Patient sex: F
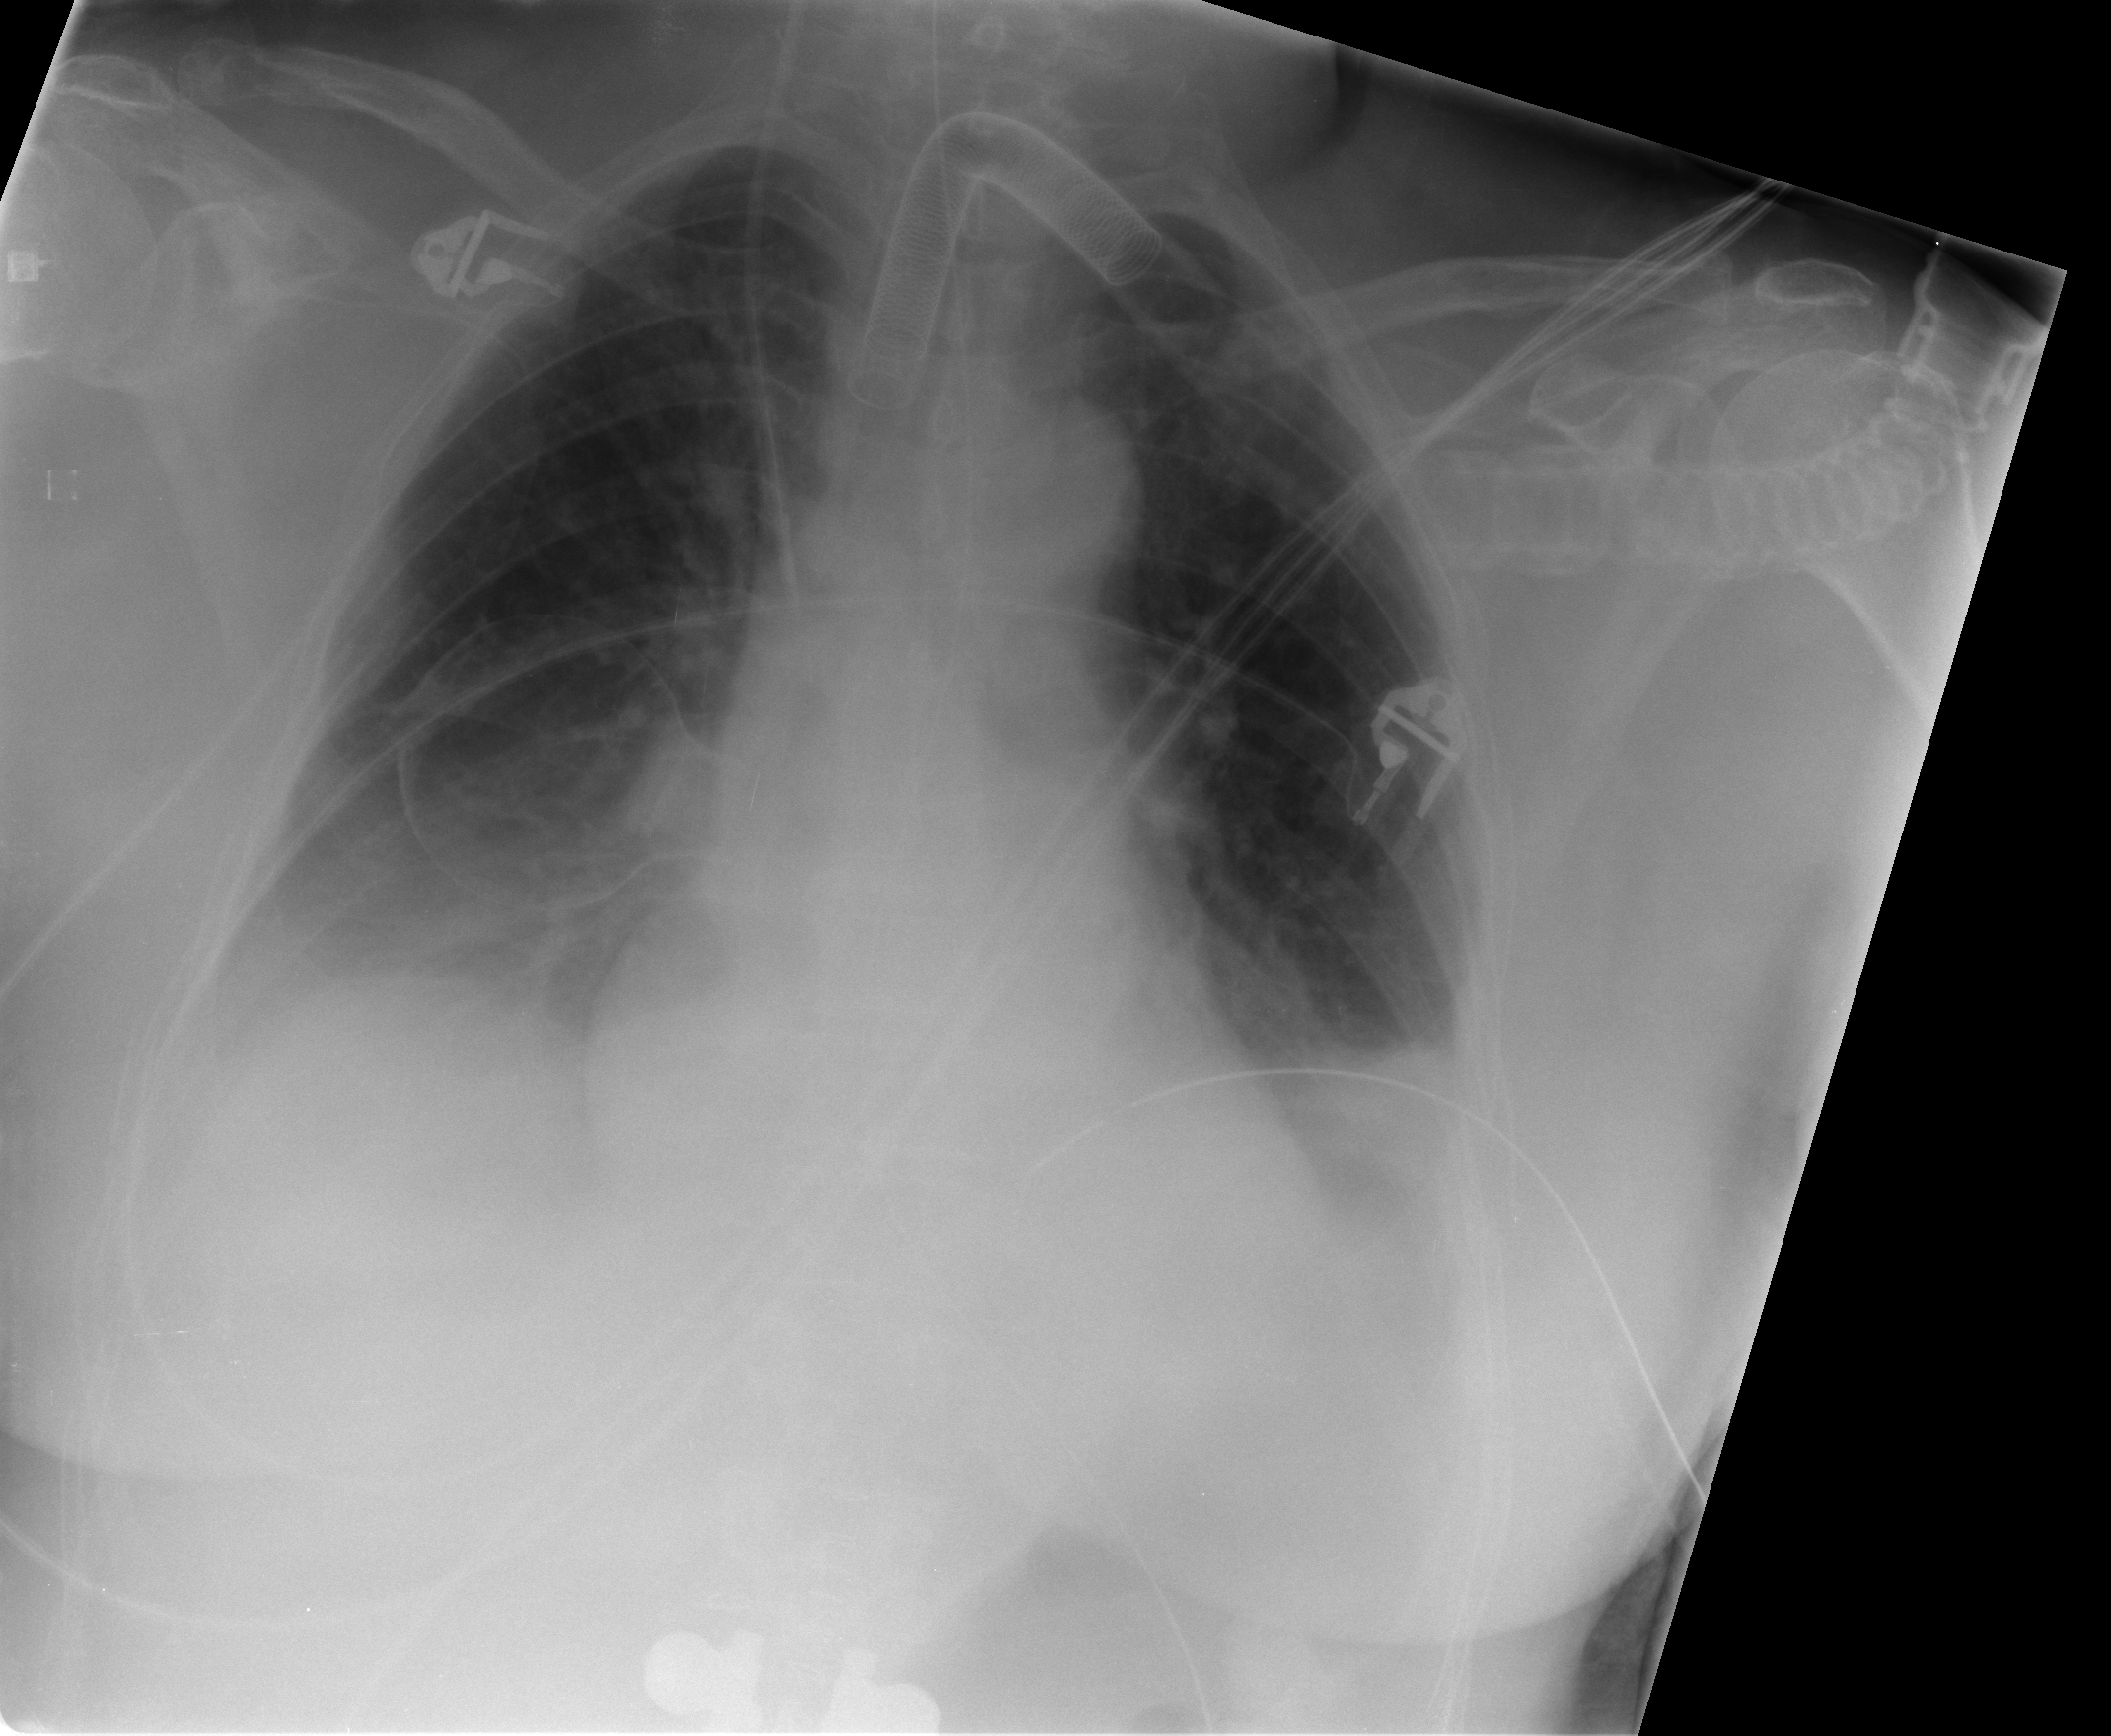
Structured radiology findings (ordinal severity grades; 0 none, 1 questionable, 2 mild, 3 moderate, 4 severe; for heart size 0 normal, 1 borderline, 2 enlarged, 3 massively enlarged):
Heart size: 0
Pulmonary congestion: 2
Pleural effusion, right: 2
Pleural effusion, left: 1
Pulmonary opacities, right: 0
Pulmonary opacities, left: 0
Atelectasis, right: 2
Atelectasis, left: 2